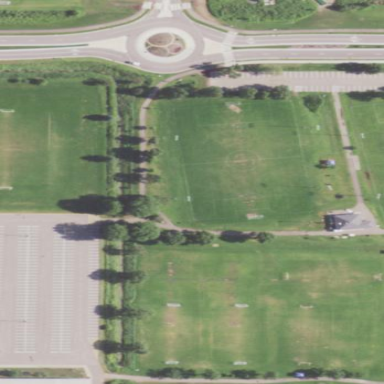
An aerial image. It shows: Soccer pitch for leisure land activities.